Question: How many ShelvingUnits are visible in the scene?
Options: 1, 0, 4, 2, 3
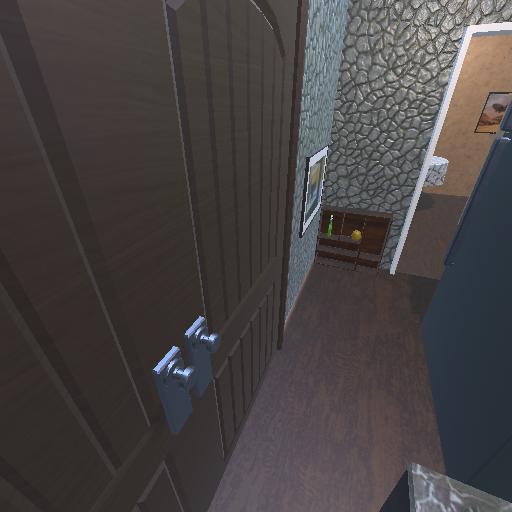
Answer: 1